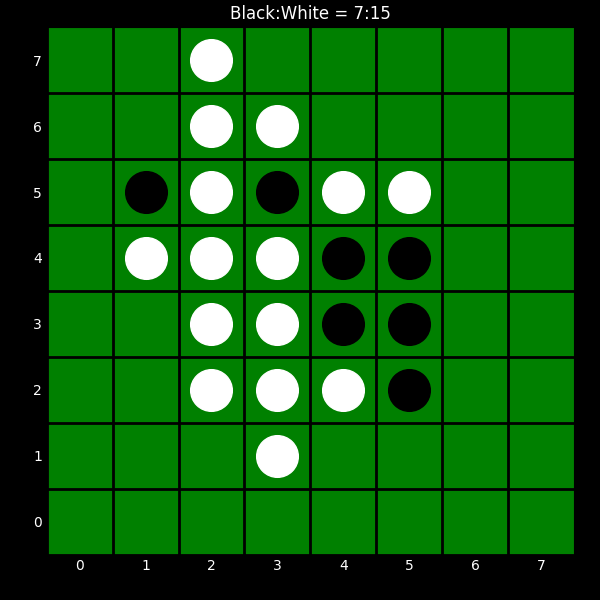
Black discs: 7
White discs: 15